Field crop: maize
Growth stage: 1
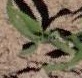
Species: maize